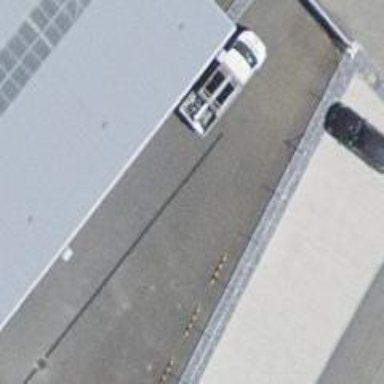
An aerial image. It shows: View of roof of building.